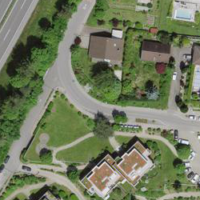
EUNIS habitat code: 57
Species observed at this site:
Corylus avellana